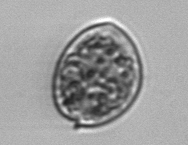
Label: Prorocentrum